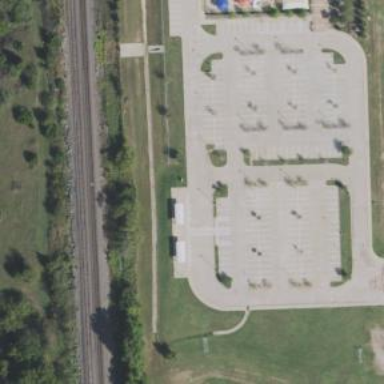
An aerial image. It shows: Parking space.